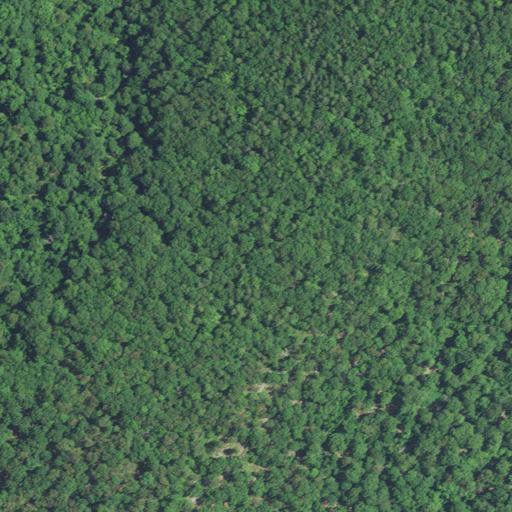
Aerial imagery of cape in West Virginia named Stinebaugh Point containing deciduous forest and mixed forest